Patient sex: M
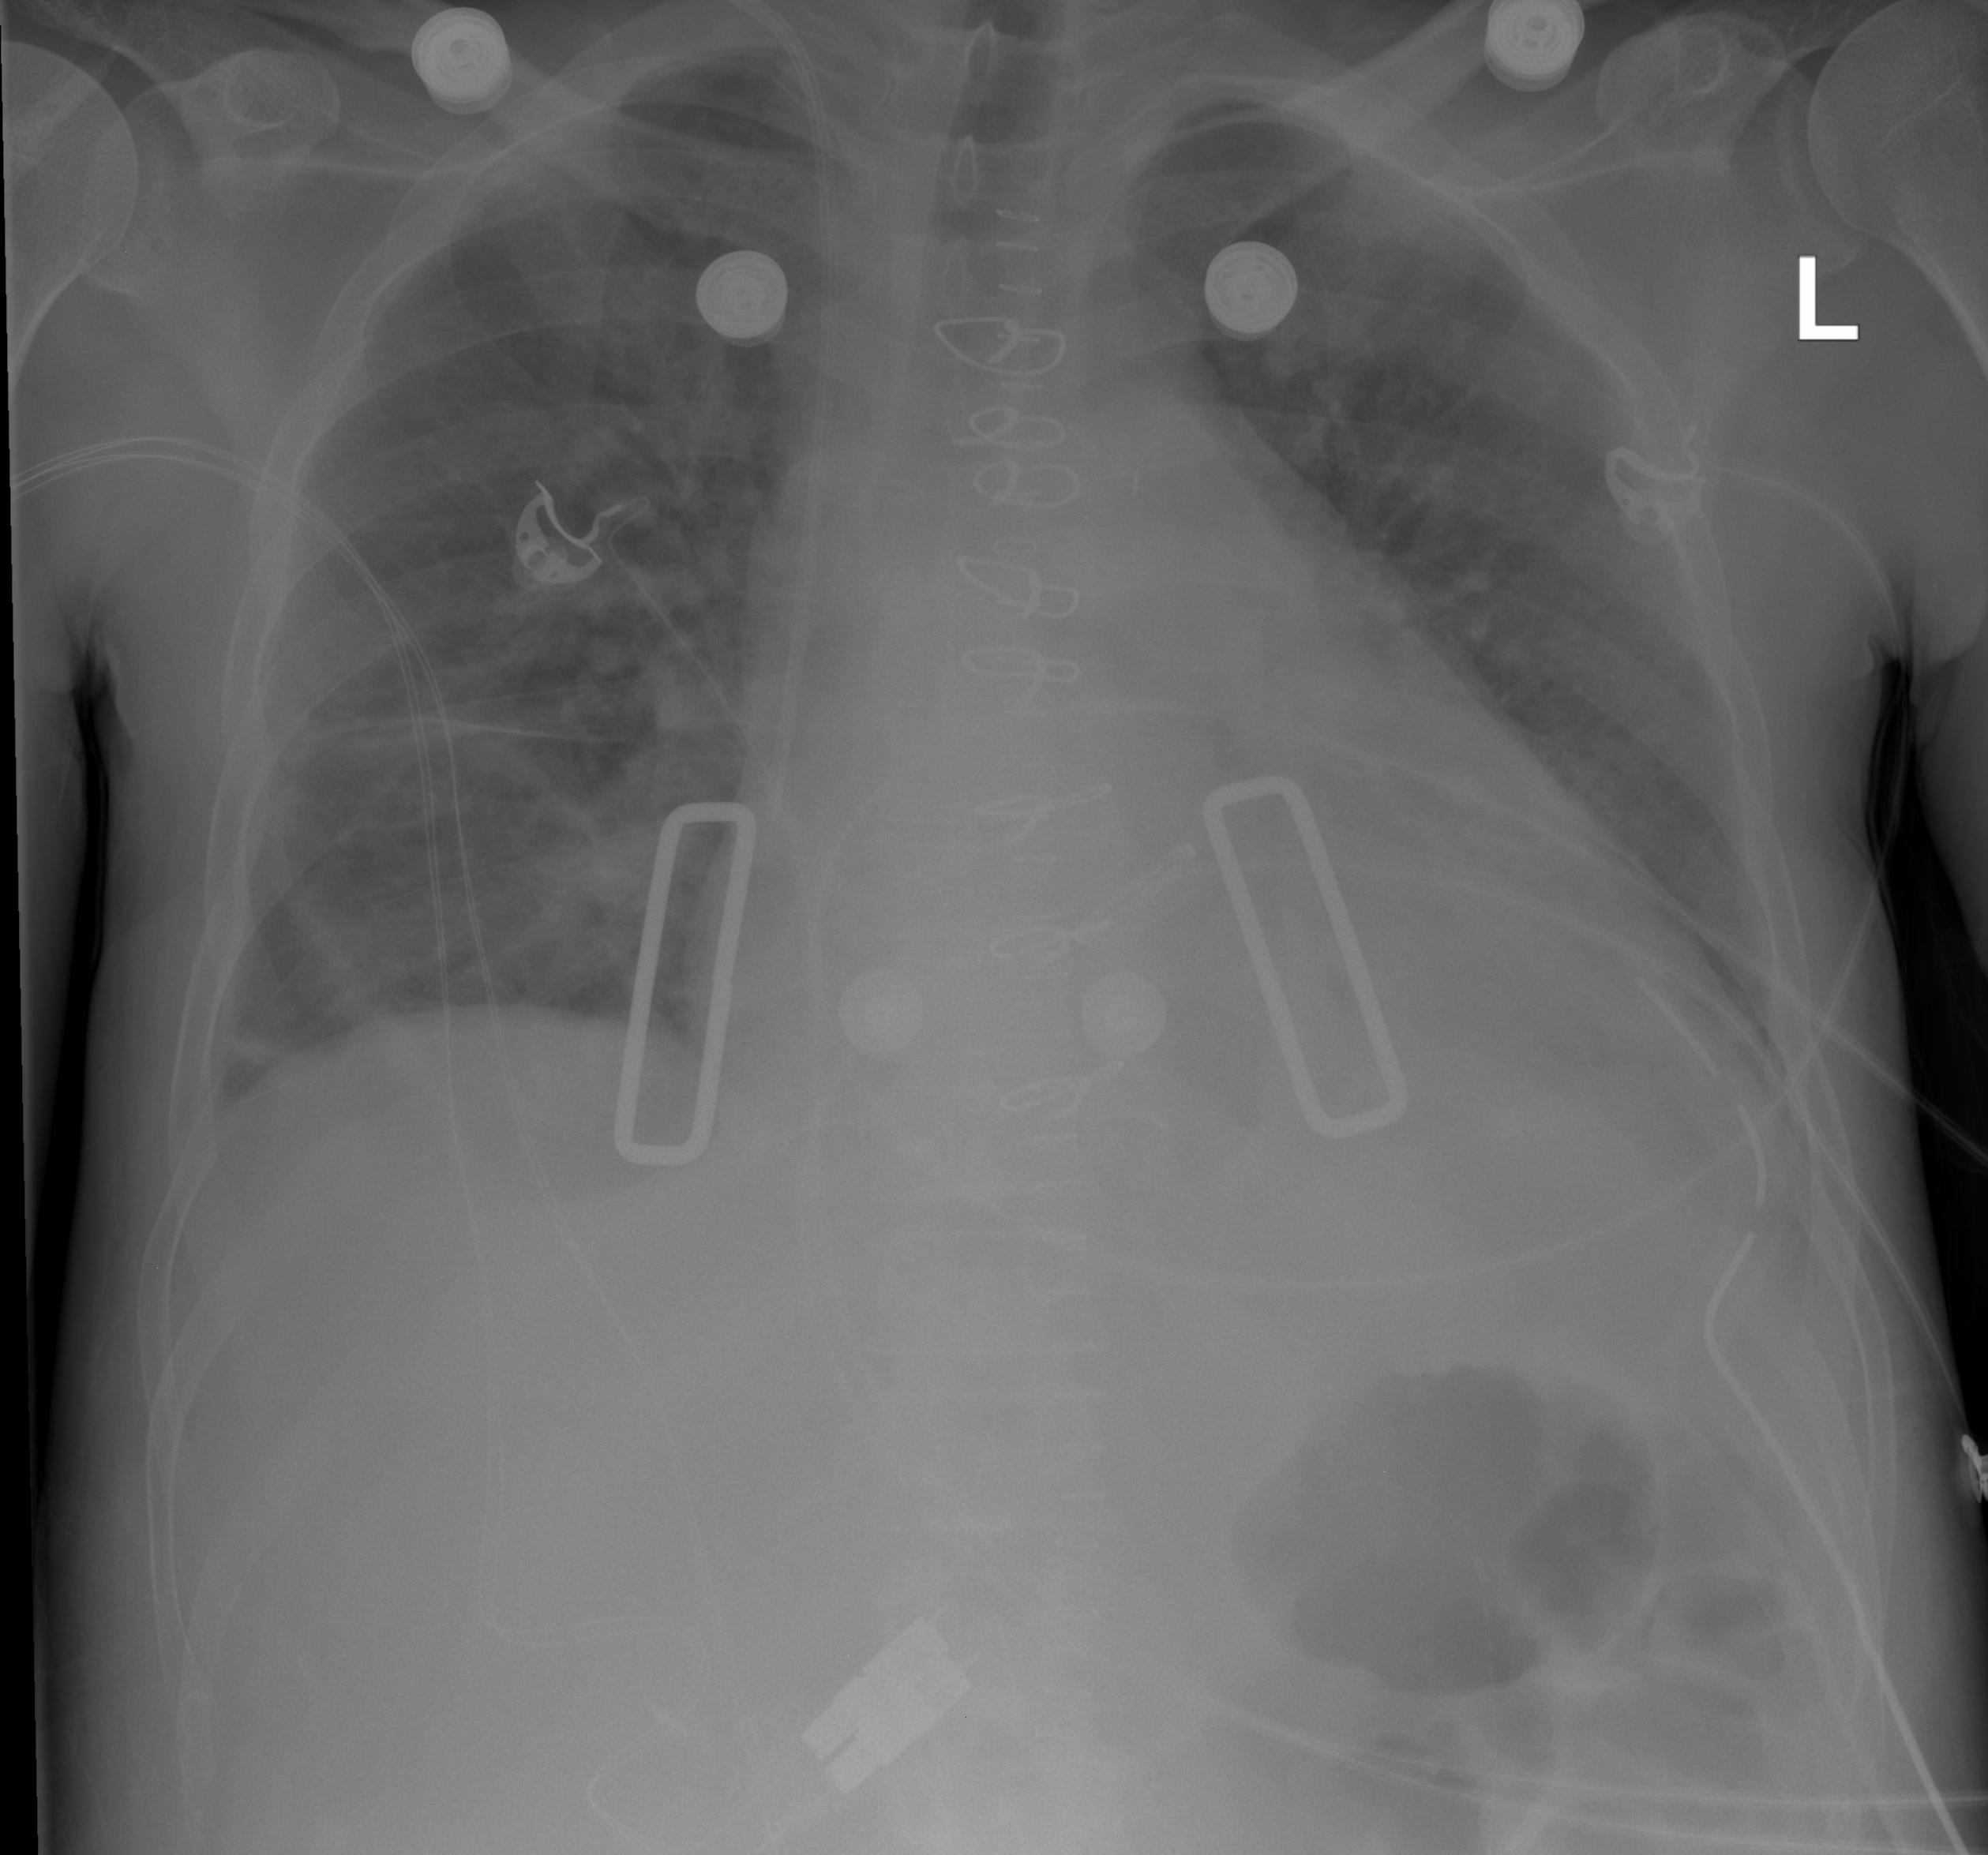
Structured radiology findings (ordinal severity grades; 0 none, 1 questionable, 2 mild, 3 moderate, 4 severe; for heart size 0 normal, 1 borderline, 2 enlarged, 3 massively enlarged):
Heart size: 2
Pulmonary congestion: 3
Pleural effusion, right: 0
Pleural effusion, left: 0
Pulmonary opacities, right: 3
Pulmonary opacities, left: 2
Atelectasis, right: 2
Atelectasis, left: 0